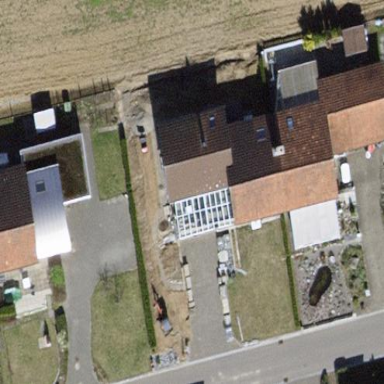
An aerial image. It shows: Semidetached house with gabled roof.